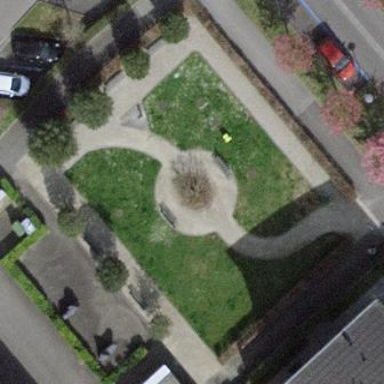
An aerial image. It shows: Park.